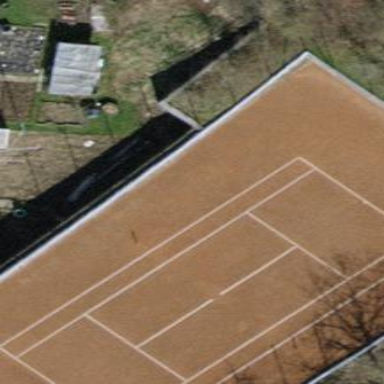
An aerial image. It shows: Tennis court with sandy surface located in pitch designated for leisure land.